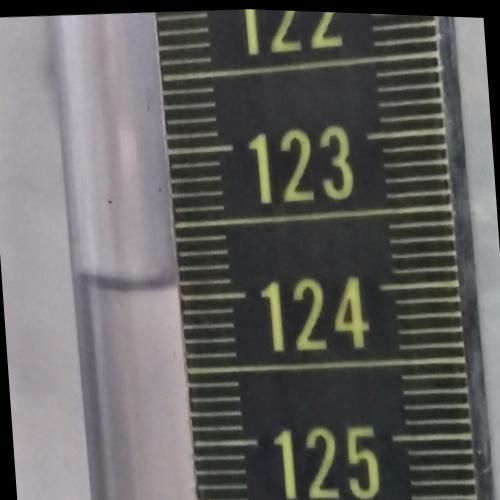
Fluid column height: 123.9 cm